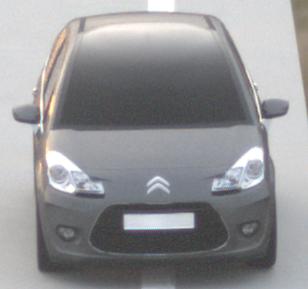
Make: Citroen
Model: C3 1.1
Detailed model: C3 (II)
Model produced from: 2010/01
Model produced until: 2012/03
Doors: 5
Color: gray
Road condition: dry road
Daytime: sunrise or sunset
Contrast: low contrast